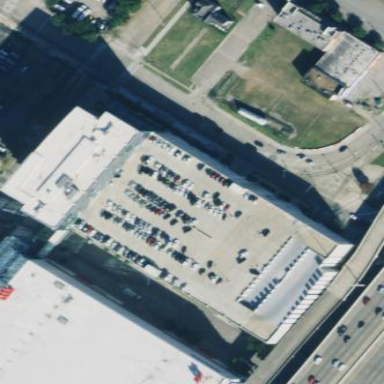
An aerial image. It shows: Multi-storey parking building.